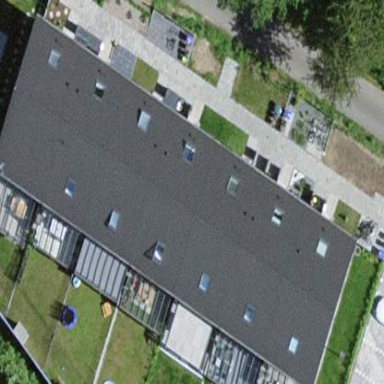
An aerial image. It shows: Terrace building.